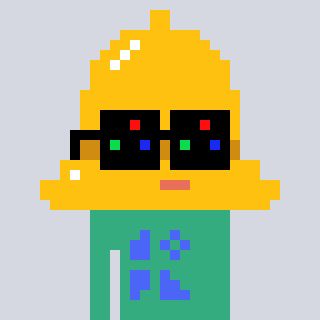
a pixel art character with square black sunglasses, a bell-shaped head and a teal-colored body on a cool background